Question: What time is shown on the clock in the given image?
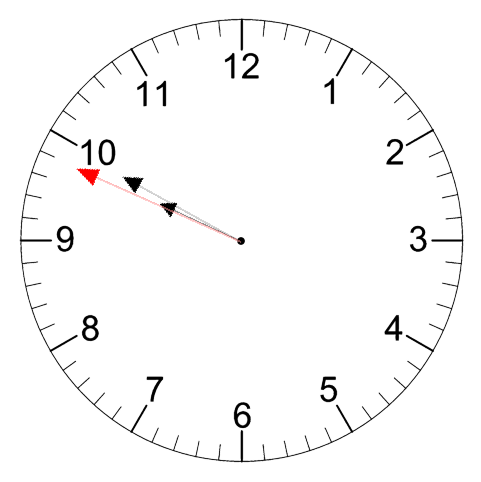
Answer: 09:49:49